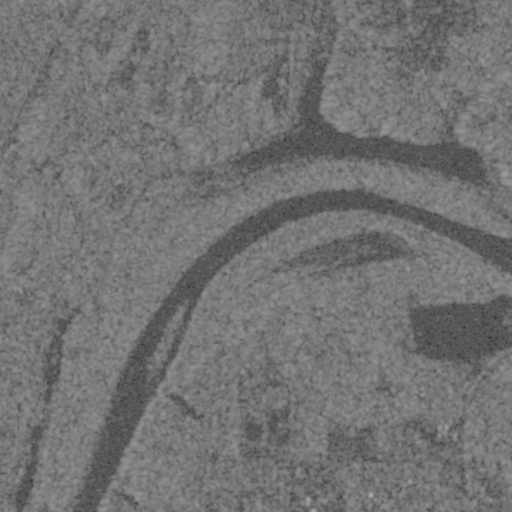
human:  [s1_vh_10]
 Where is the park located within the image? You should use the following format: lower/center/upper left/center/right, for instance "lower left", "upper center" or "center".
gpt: The park is located in the lower right of the image.
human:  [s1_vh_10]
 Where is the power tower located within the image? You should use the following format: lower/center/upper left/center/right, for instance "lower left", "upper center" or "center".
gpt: The power tower is located in the upper left of the image.
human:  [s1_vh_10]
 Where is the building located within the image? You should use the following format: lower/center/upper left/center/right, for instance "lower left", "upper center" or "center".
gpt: The building is located in the lower right of the image.
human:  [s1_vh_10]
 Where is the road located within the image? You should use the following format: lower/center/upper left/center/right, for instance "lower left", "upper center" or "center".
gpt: There is no road in the image.

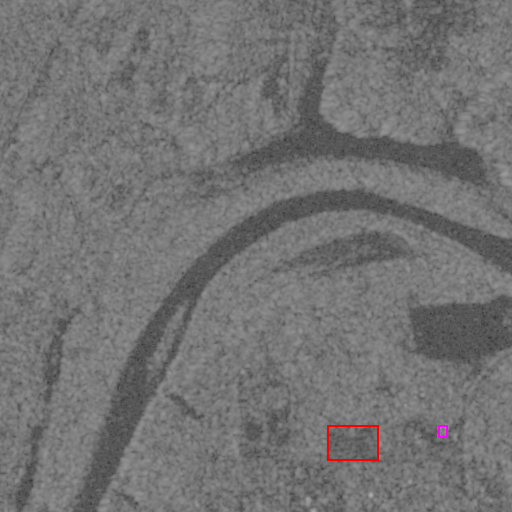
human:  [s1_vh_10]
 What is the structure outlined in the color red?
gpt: The structure outlined in red is a park.
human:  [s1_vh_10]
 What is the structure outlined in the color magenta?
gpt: The structure outlined in magenta is a building.
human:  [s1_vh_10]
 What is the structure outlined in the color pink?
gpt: There is no pink outline.